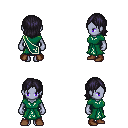
a pixel art fantasy rpg character, female body template, dark elf, purple skin, sash dress, red pants, raven long bangs hairstyle, brown shoes, four views (front, back, left, right), 2x2 character sprite sheet, small pixel art, hard edges, no anti-aliasing